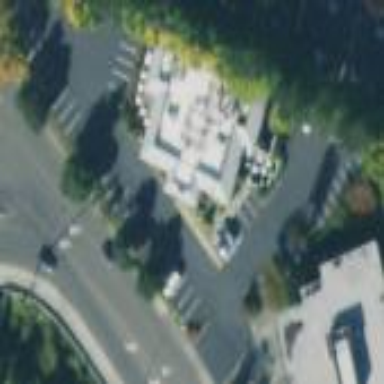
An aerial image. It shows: Retail area.